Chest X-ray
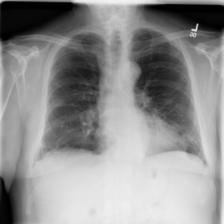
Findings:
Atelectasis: negative
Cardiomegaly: negative
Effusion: negative
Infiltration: negative
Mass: negative
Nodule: negative
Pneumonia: negative
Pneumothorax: negative
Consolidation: negative
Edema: negative
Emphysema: negative
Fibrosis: negative
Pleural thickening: negative
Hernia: negative